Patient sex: M
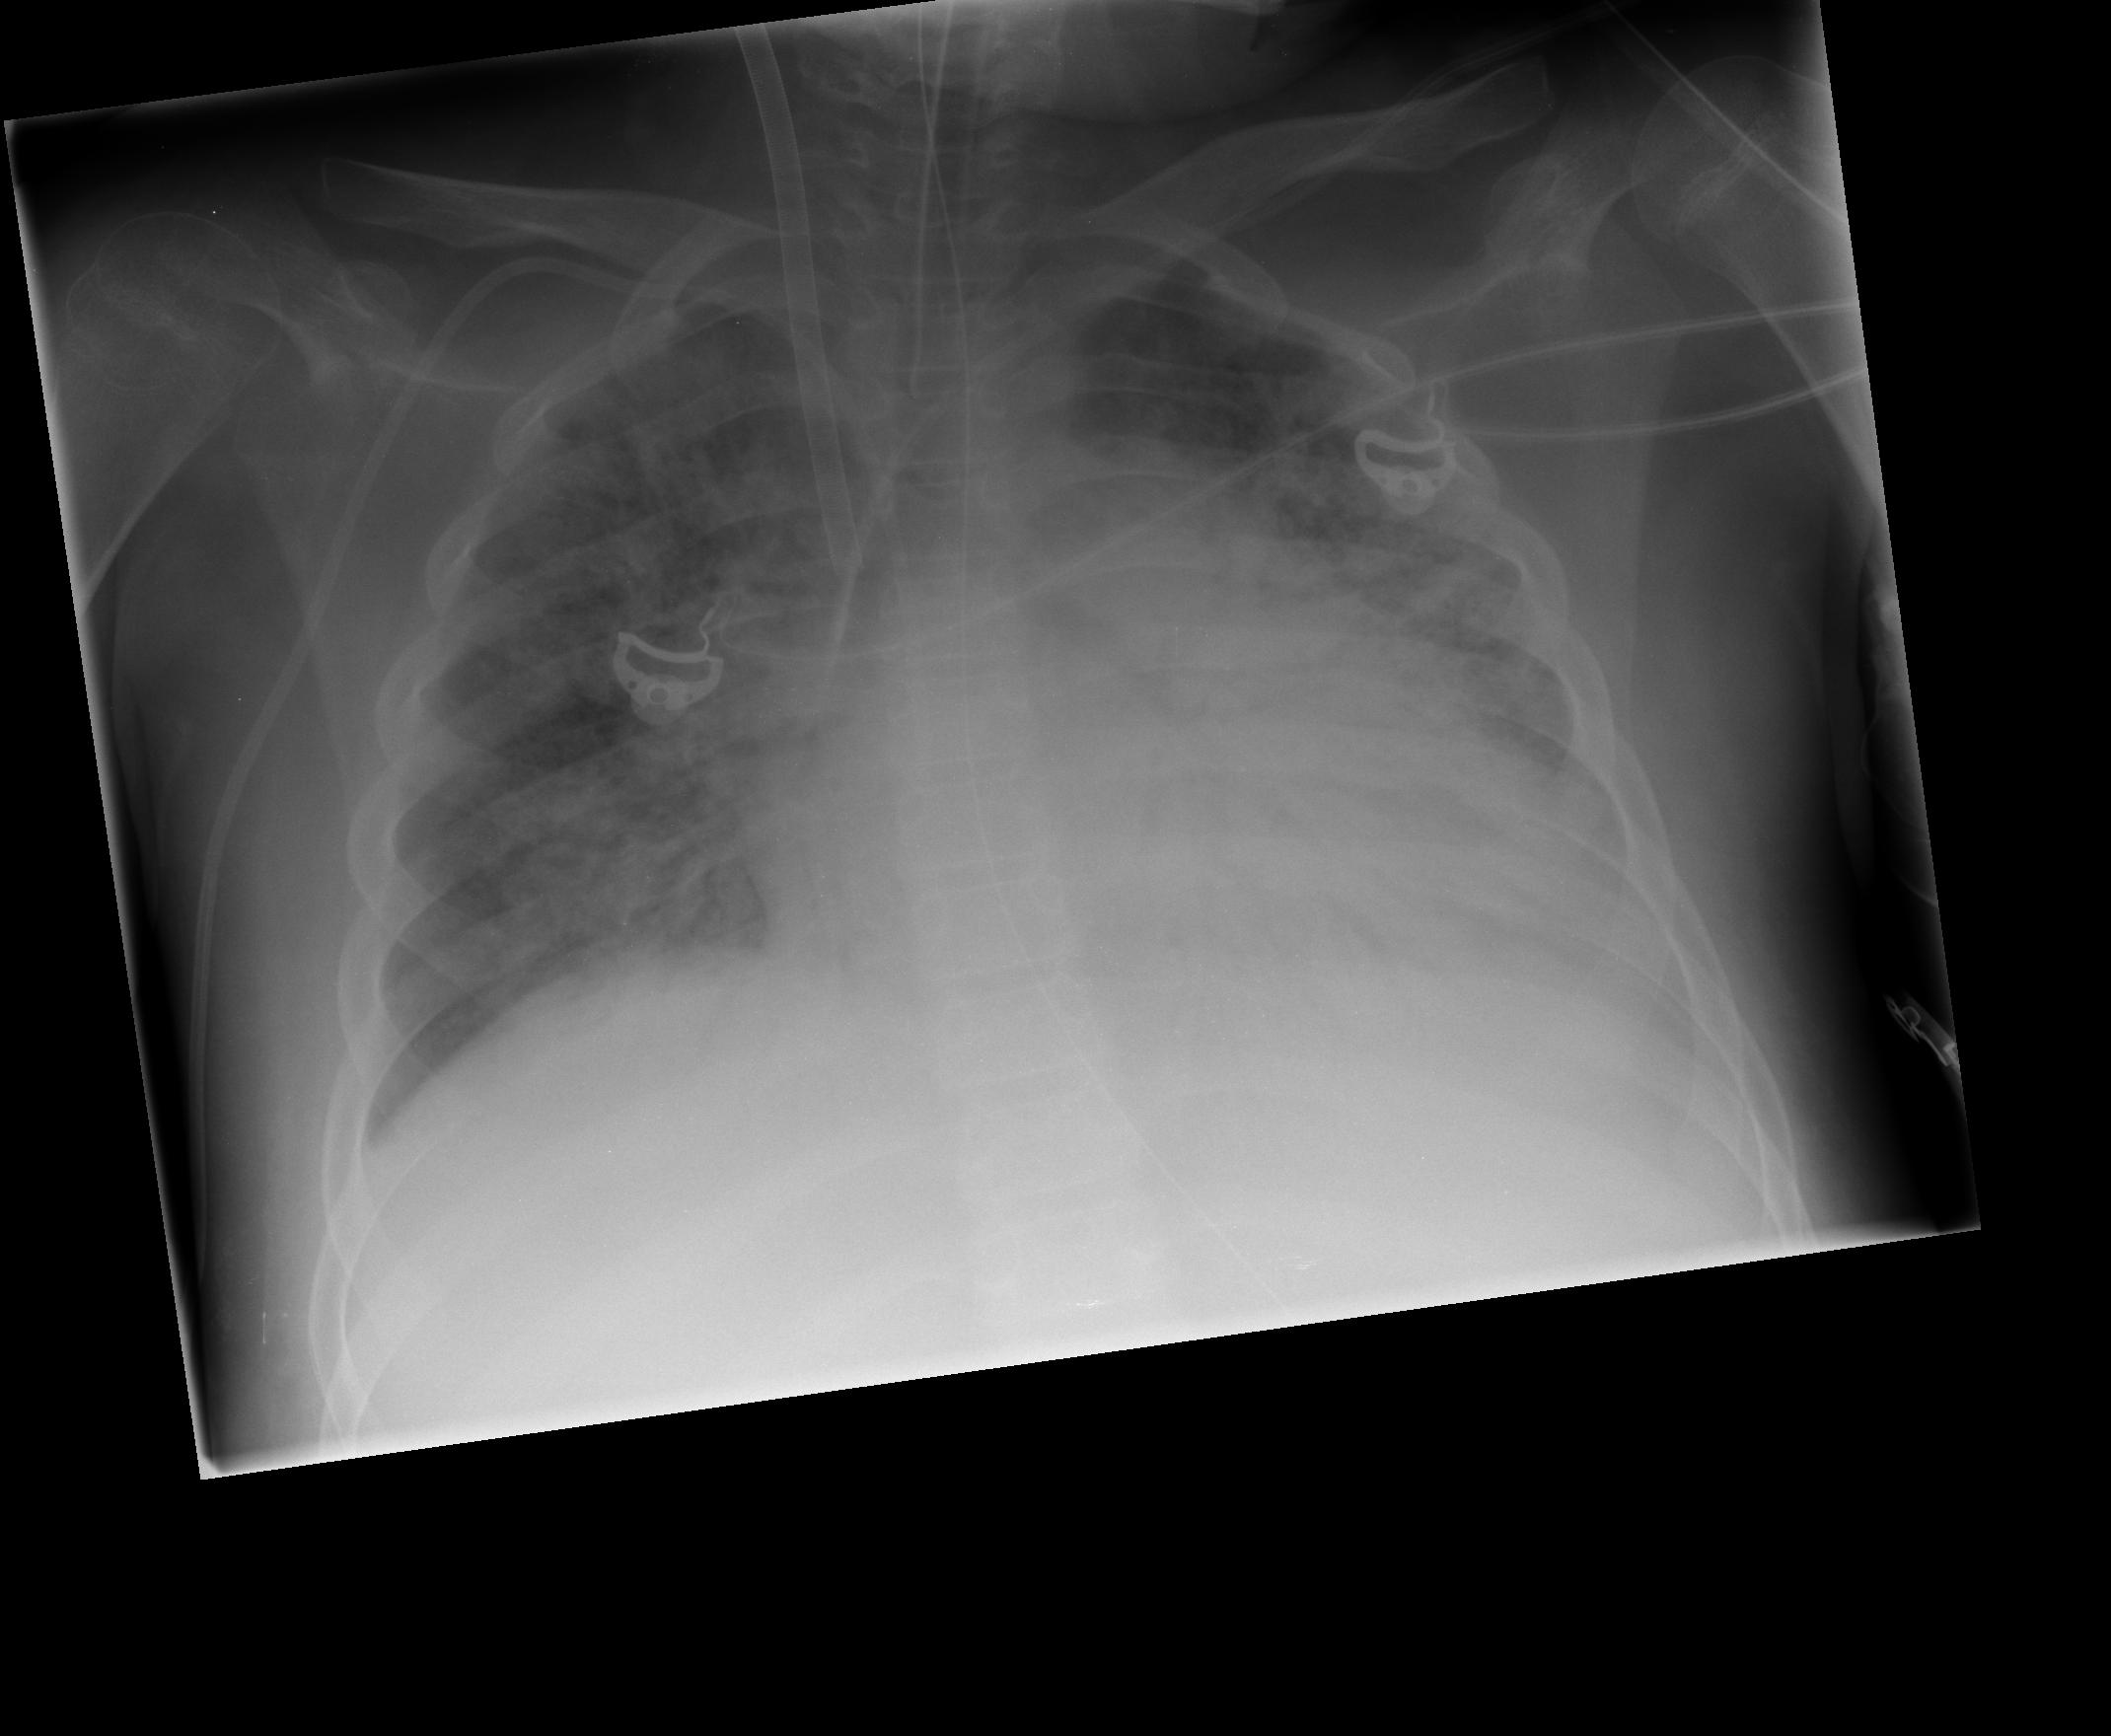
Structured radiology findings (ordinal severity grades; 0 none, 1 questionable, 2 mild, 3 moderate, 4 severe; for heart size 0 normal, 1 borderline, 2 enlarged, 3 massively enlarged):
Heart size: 2
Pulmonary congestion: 1
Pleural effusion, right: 0
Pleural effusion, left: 2
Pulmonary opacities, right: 3
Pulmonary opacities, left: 3
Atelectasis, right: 0
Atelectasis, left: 2